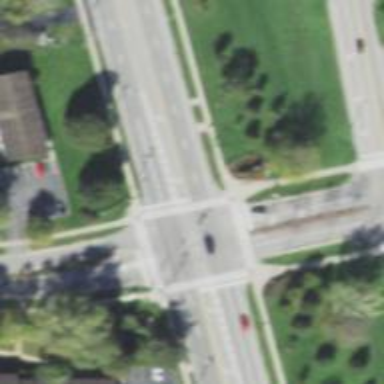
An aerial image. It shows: Marked road crossing.